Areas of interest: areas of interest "Commercial service"
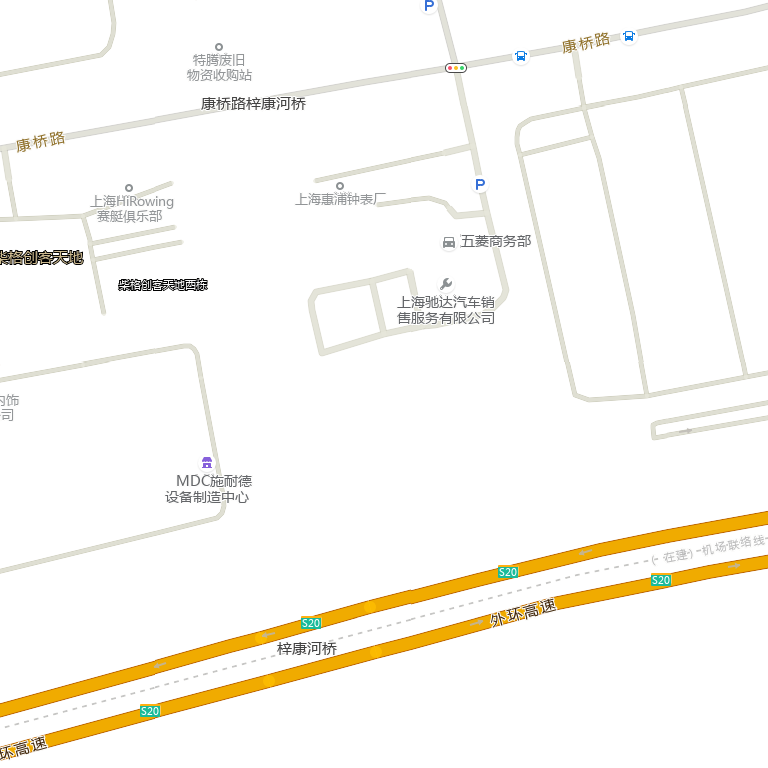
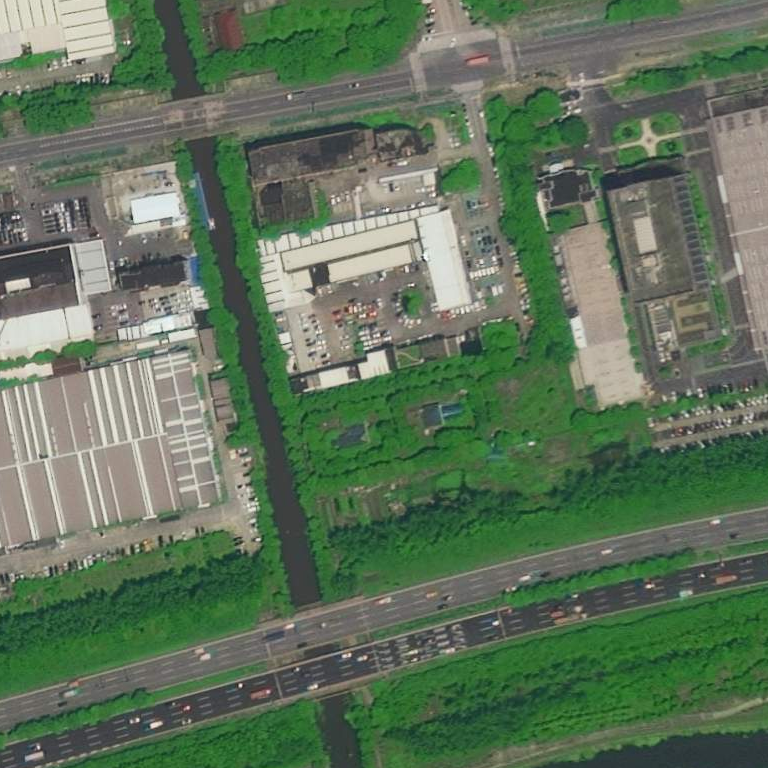